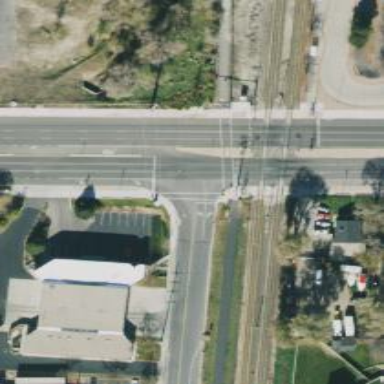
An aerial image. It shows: Controlled crossing on the road.